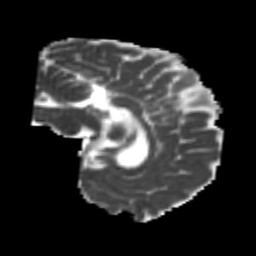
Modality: MD
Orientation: sagittal
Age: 24
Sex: male
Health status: healthy
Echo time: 0.074 s